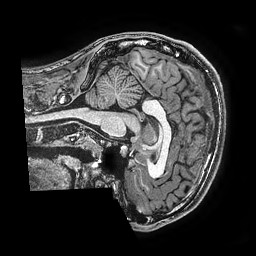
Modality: T1w
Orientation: sagittal
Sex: male
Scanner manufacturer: ge
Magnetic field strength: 3 T
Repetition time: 0.0077 s
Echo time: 0.003436 s